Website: crate-barrel
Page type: payment
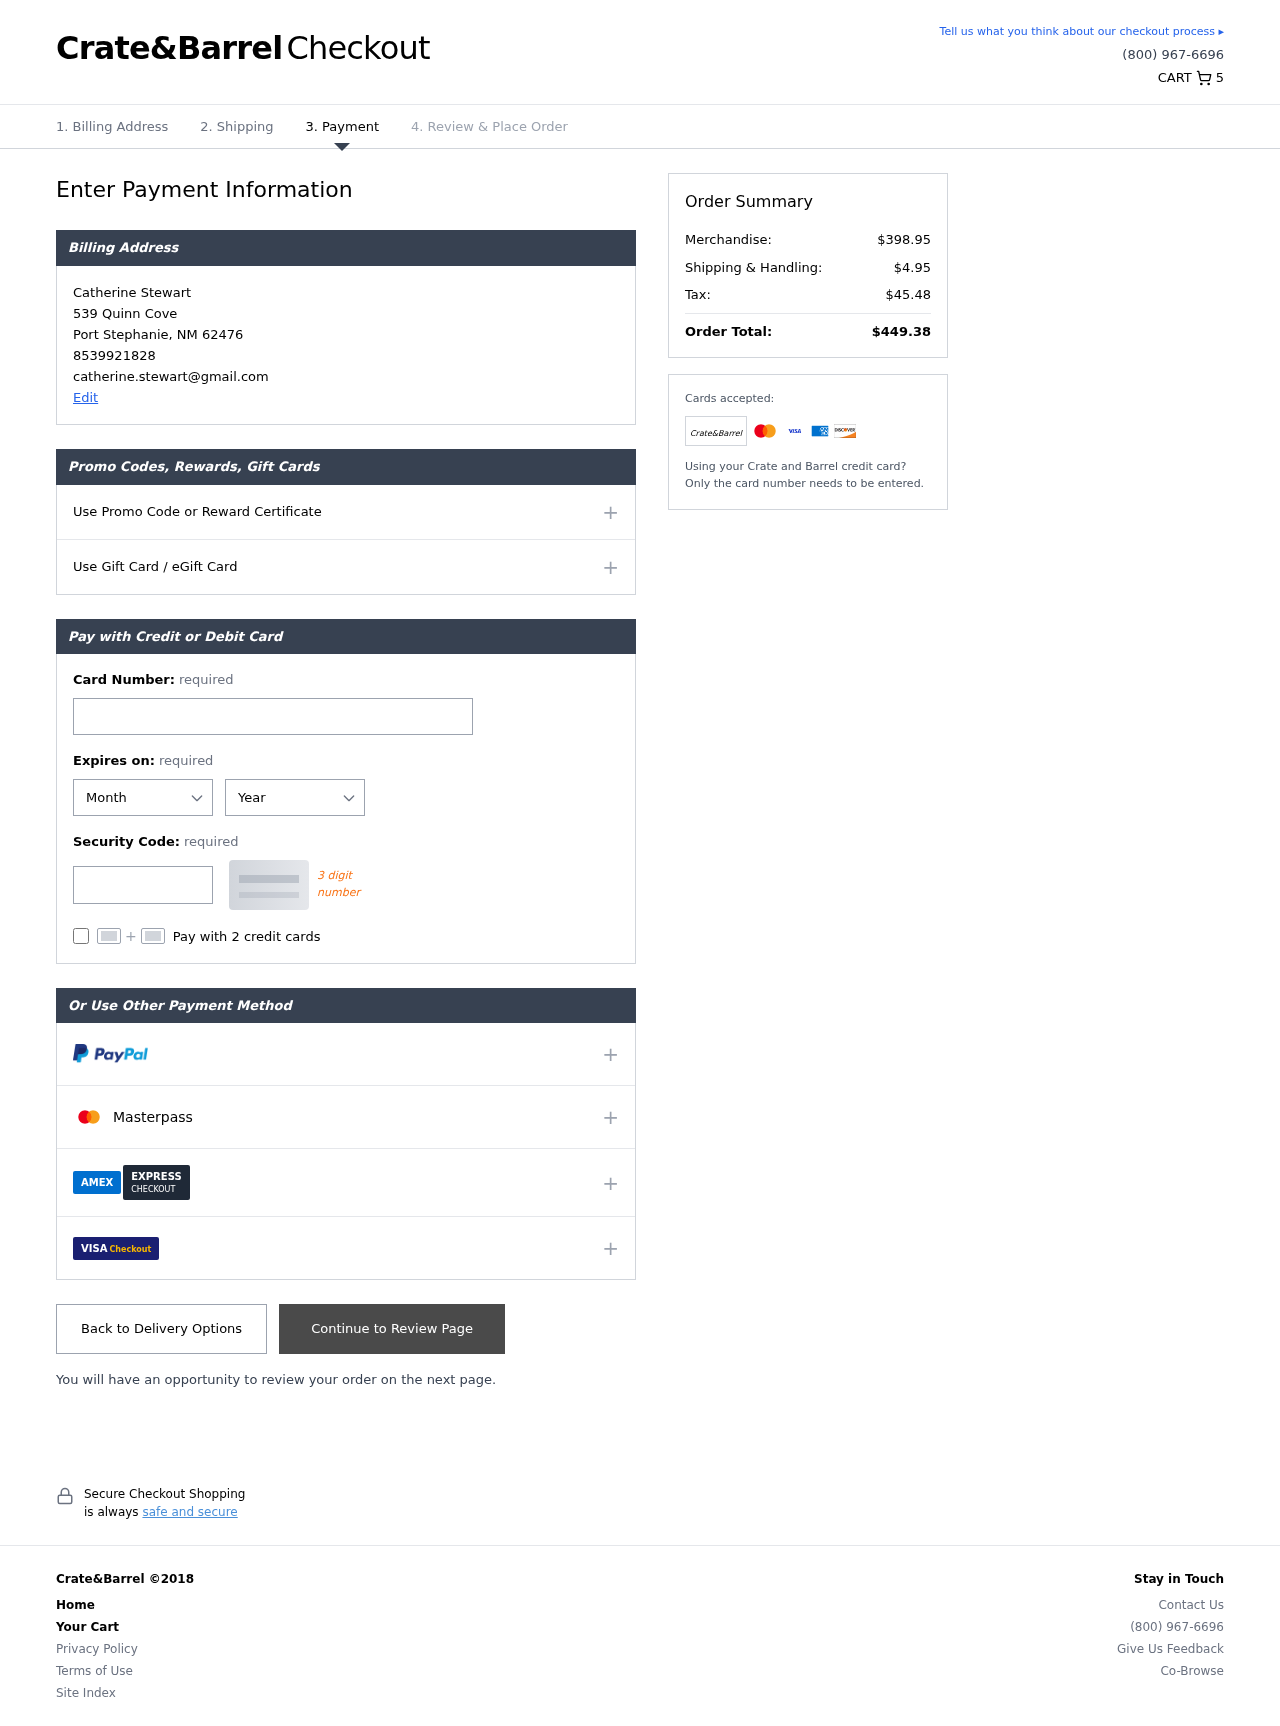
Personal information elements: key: PII_CARD_CVV
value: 242
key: PII_CARD_EXPIRY_MONTH
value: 10
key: PII_CARD_EXPIRY_YEAR
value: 30
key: PII_CARD_NUMBER
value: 6011 8077 5515 5670
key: PII_CITY
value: Port Stephanie
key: PII_EMAIL
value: catherine.stewart@gmail.com
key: PII_FULLNAME
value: Catherine Stewart
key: PII_PHONE
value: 8539921828
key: PII_POSTCODE
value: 62476
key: PII_STATE_ABBR
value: NM
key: PII_STREET
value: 539 Quinn Cove
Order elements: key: ORDER_NUM_ITEMS
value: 5
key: ORDER_SUBTOTAL
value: $398.95
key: ORDER_SHIPPING_COST
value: $4.95
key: ORDER_TAX
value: $45.48
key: ORDER_TOTAL
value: $449.38